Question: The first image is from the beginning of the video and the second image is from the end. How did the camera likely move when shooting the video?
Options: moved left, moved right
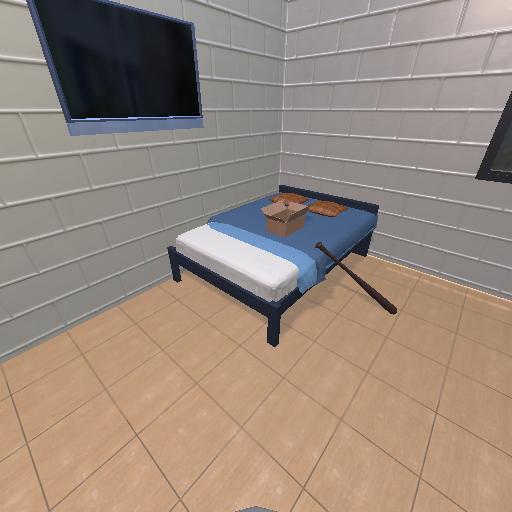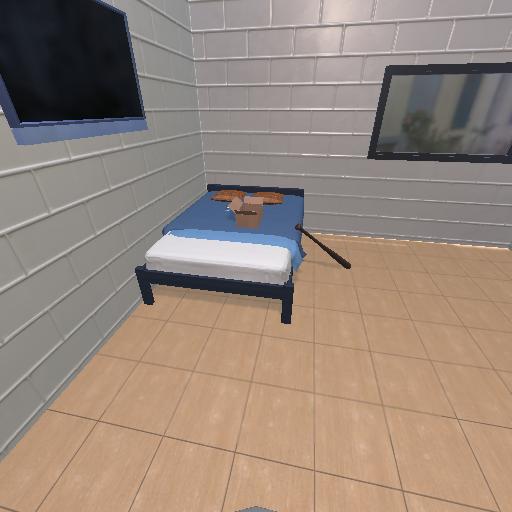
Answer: moved left